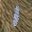
Label: 1